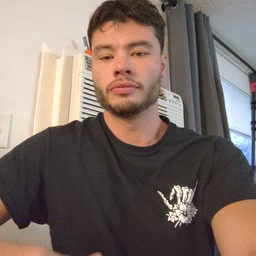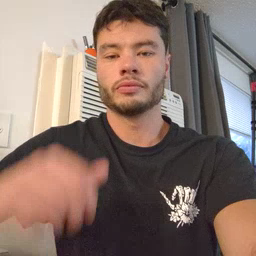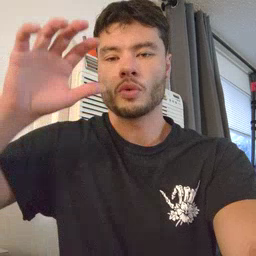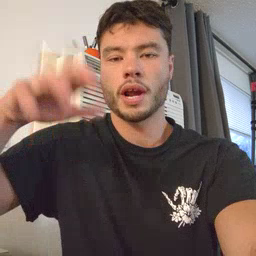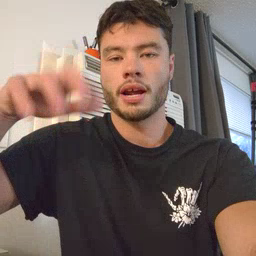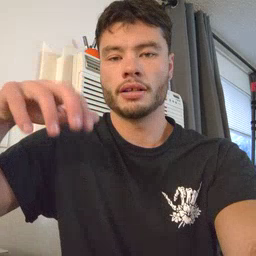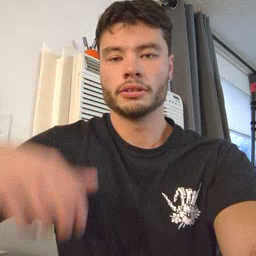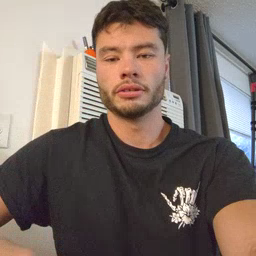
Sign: rain